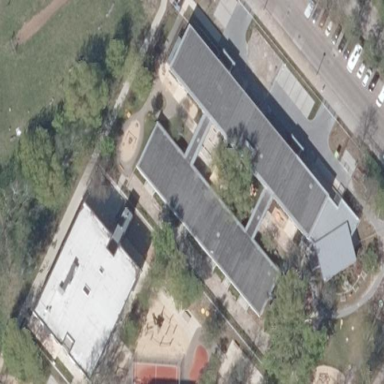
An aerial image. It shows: Kindergarten.